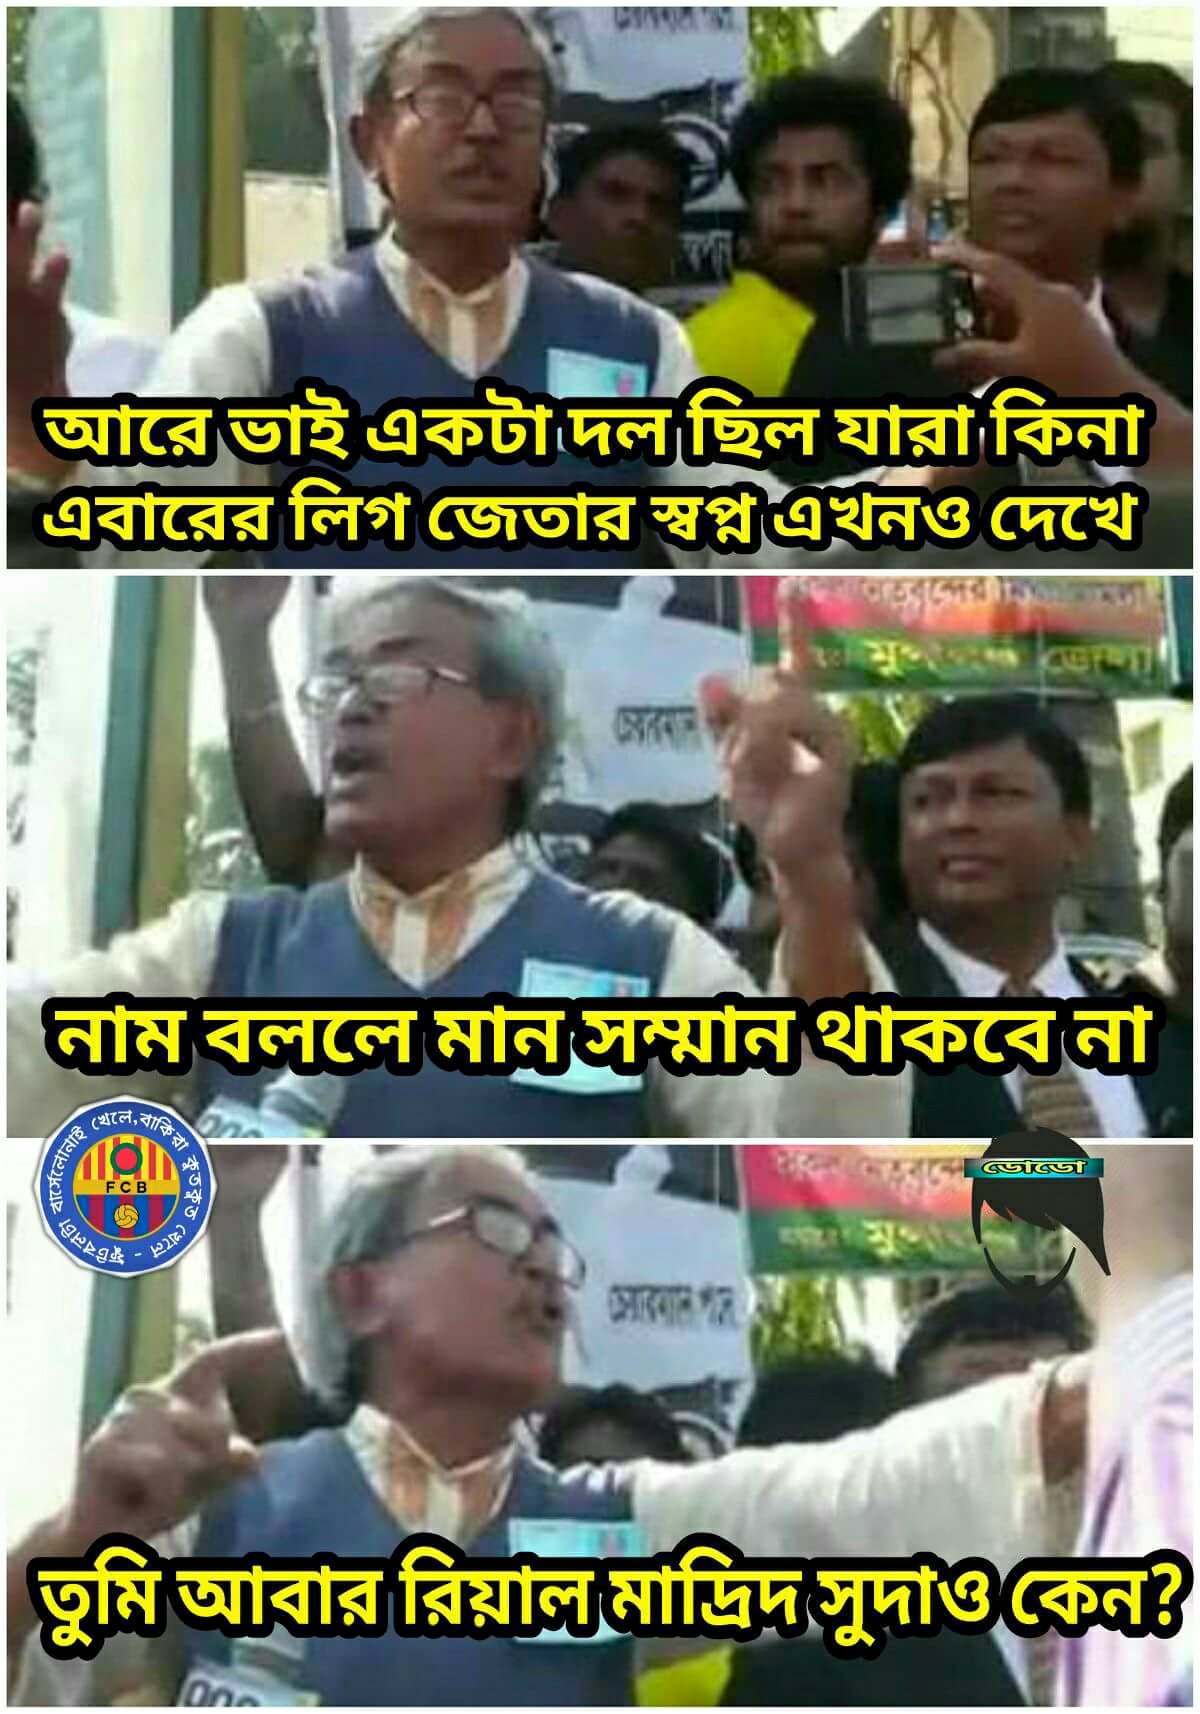
Caption: আরে ভাই একটা দল ছিল যারা কিনা এবারের লিগ জেতার স্বপ্ন এখনও দেখে    নাম বললে মান সম্মান থাকবে না    তুমি আবার রিয়াল মাদ্রিদ সুদাও কেন ?
Label: hate